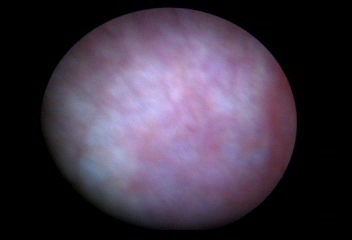
Modality: BLC
Class: Normal mucosa
Bladder cancer association: No